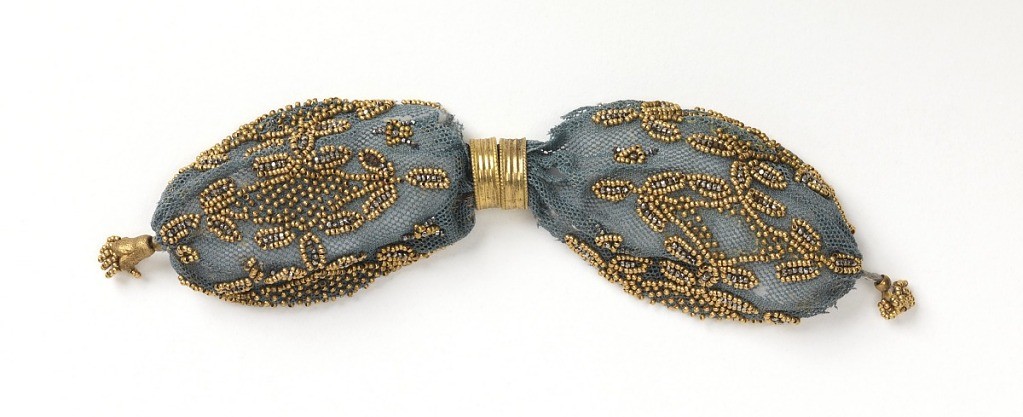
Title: Miser's purse
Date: early 19th century
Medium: silk, metal Technique: crochet
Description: Crocheted blue silk ornamented with gold beads and cut steel beads in stylized floral pattern.  Two gold rings control side opening.  Gold drop with beads at either end.